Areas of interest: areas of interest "Basketball Arena"
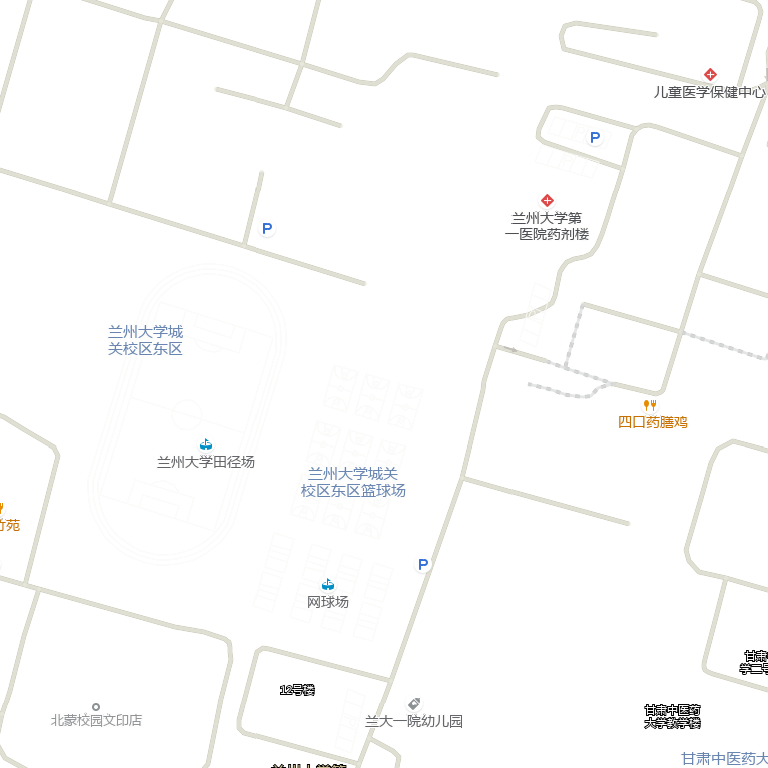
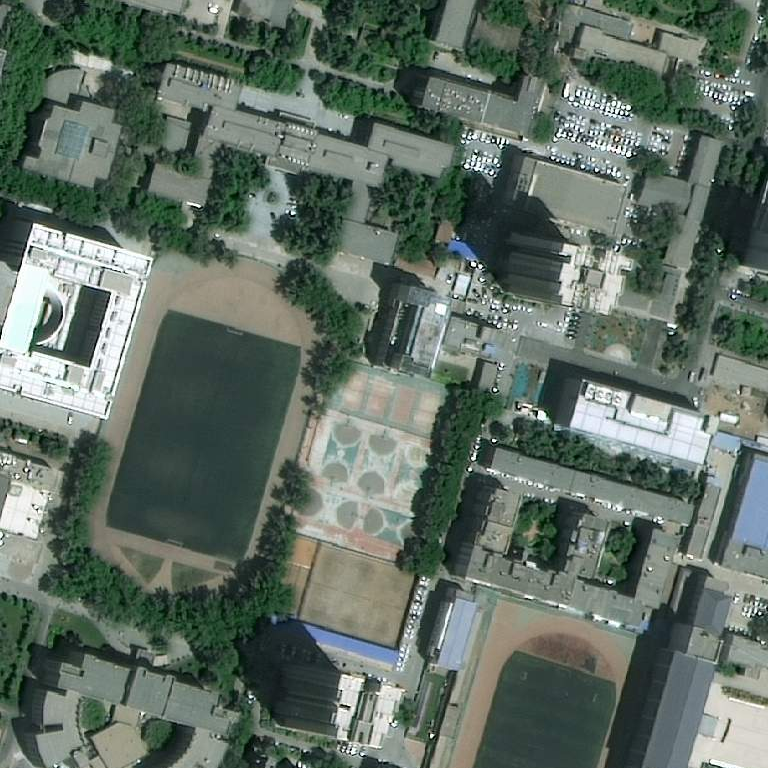